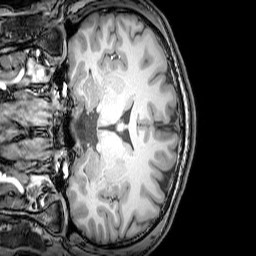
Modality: T1w
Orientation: coronal
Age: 25
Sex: male
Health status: healthy
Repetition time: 0.081 s
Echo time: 0.037 s